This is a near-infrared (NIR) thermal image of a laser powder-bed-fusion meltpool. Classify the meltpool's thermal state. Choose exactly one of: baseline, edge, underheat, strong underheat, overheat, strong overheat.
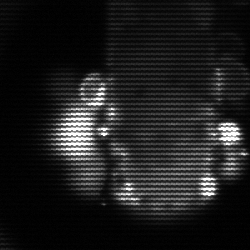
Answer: strong underheat